Question: Ive seen many posts explaining to use 'array_unique' but i dont think that will work with my scenario...
I have multiple results in this report, if you notice from my picture the ST/OT has duplicate '1.50' and '2.00' values because each sql entry has '1.50' and '2.00' for each st_ot cell
At the bottom where it totals up, obviously now from '$stot_total += $data["stot"];'. It is adding up the total. But what I really want is the total of '1.50 + 2.00 (3.50)'. I dont want it to add the duplicates.
All the ones that are '1.50' have the same 'ID#' as well, so if theres a way to only add values from 'ID#1', then 'ID#2', then 'ID#3' and so on... that would work for me...
i apologize for this horrible post... this question is regarding the ST/OT values only **
'''
foreach($dary as $data){
$stot_total += $data["stot"];
}
'''

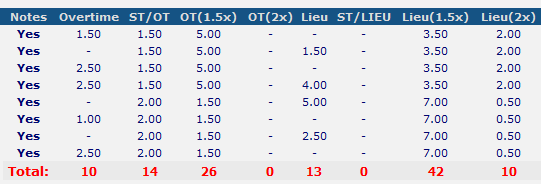
Answer: A simple modification of the answer from @awei should do the trick for you:
'''
<?php
$stot_bucket = array();
foreach($dary as $data)
{
// Since you don't need to access the values in a multi-dimensional way, just combine the two keys into one to make the final summing simpler
$stot_bucket[$data["id"] . $data["stot"]] = $data["stot"];
}
$stot_total = array_sum($stot_bucket);
?>
'''